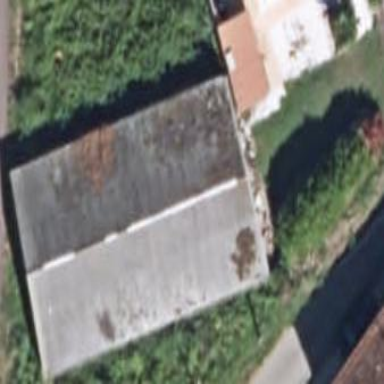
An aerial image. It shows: Warehouse building.